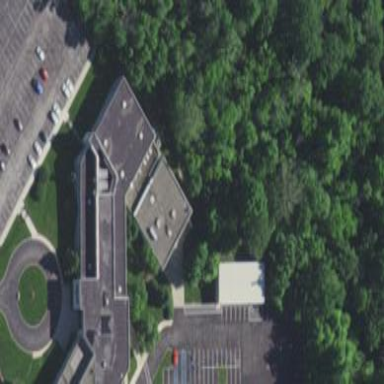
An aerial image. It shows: Office building.